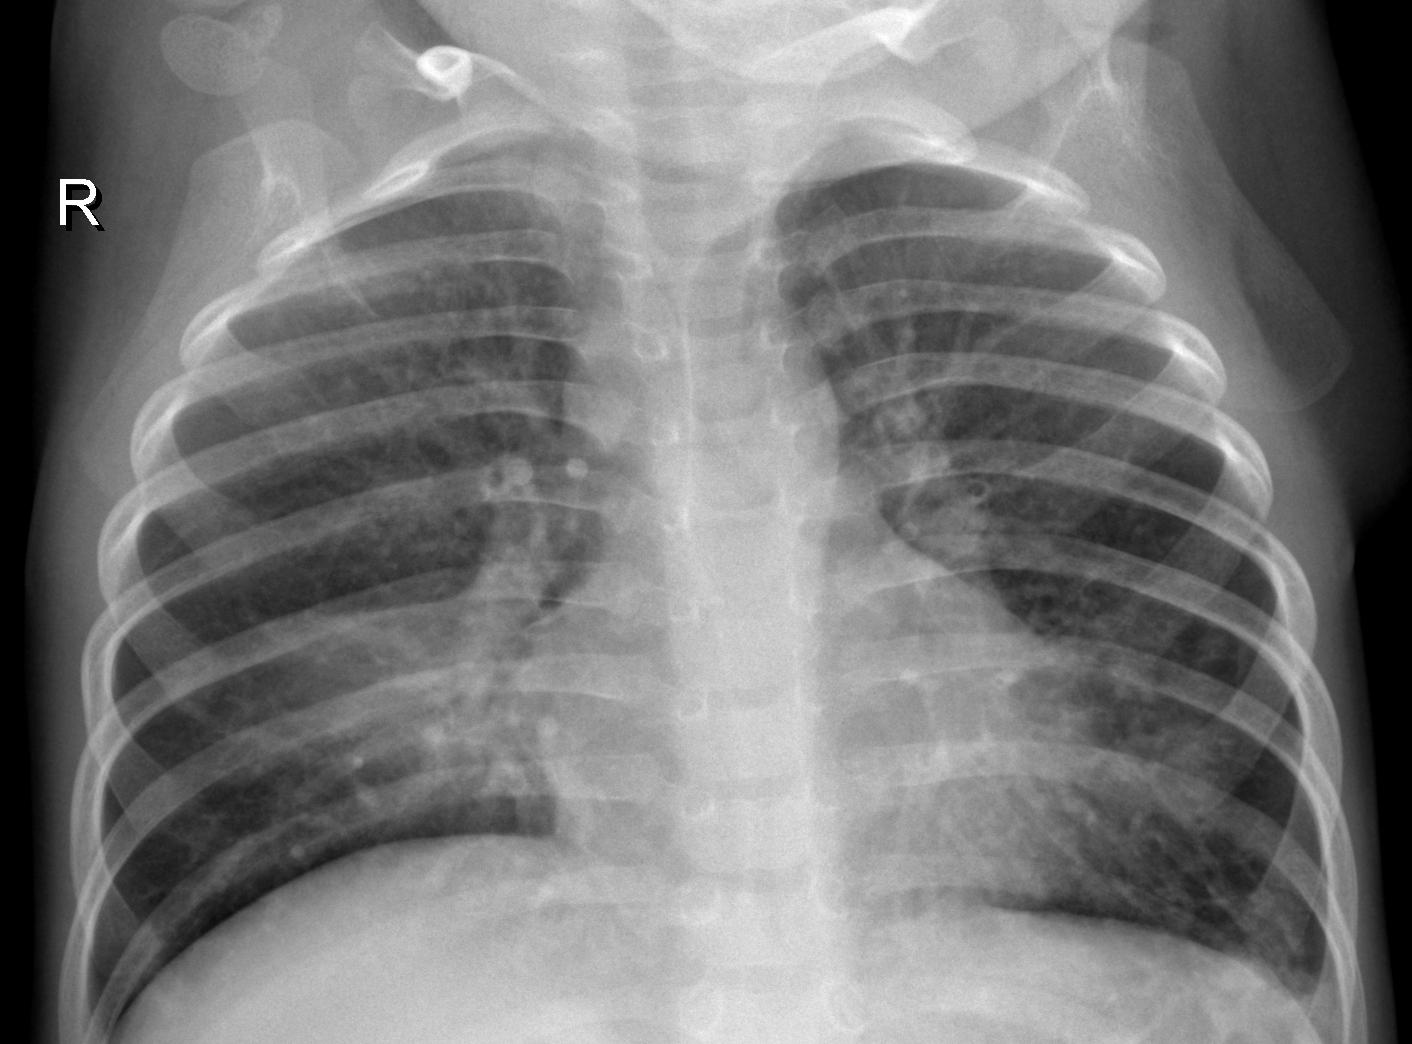
Diagnosis: PNEUMONIA